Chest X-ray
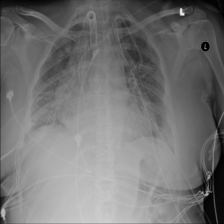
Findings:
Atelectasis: negative
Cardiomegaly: negative
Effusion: negative
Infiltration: positive
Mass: negative
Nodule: negative
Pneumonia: negative
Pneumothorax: negative
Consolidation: negative
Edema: negative
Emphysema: negative
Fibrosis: negative
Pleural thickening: negative
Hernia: negative